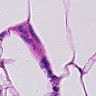
Metastatic tissue present: no